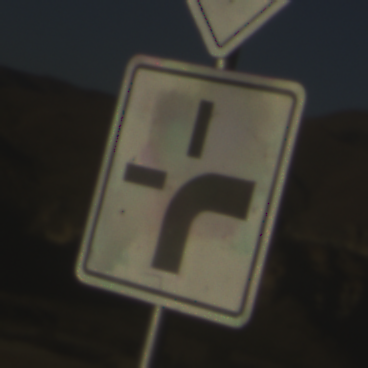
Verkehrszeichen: VerlaufVorfahrtsstrasse3
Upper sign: Vorfahrtsstrasse
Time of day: SunriseSunset
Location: Outdoor (Nature)
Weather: Clear
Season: NotSpecified
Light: Natural